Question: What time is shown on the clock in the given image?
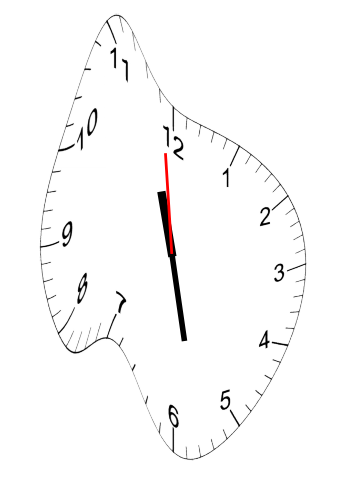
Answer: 11:27:59